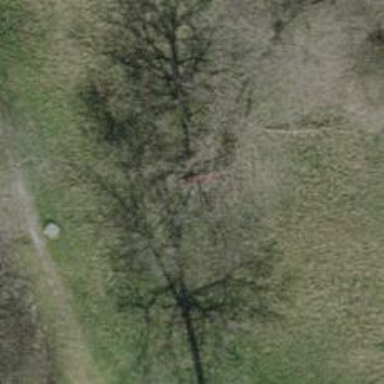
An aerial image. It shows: Red bench.